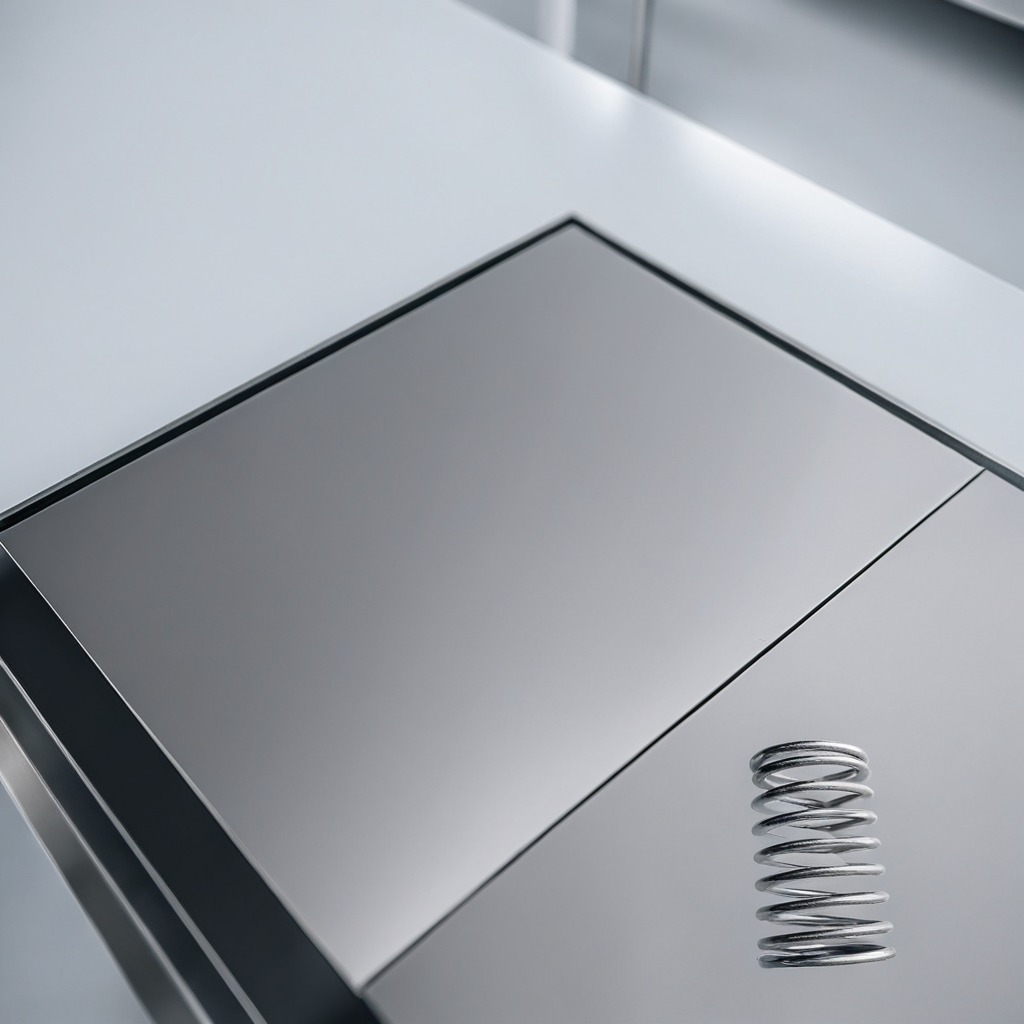
A coiled metal spring is lying on the stainless steel table in a high-end prototyping lab.